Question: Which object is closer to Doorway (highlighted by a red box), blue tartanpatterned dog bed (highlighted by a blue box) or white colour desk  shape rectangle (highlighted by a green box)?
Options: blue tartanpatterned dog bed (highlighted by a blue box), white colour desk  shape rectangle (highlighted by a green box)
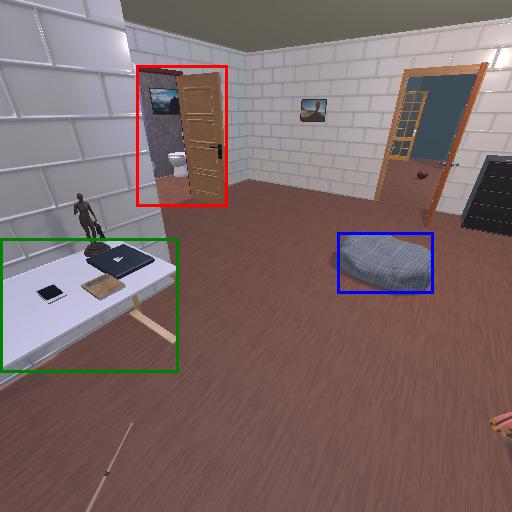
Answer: blue tartanpatterned dog bed (highlighted by a blue box)